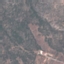
Label: HerbaceousVegetation